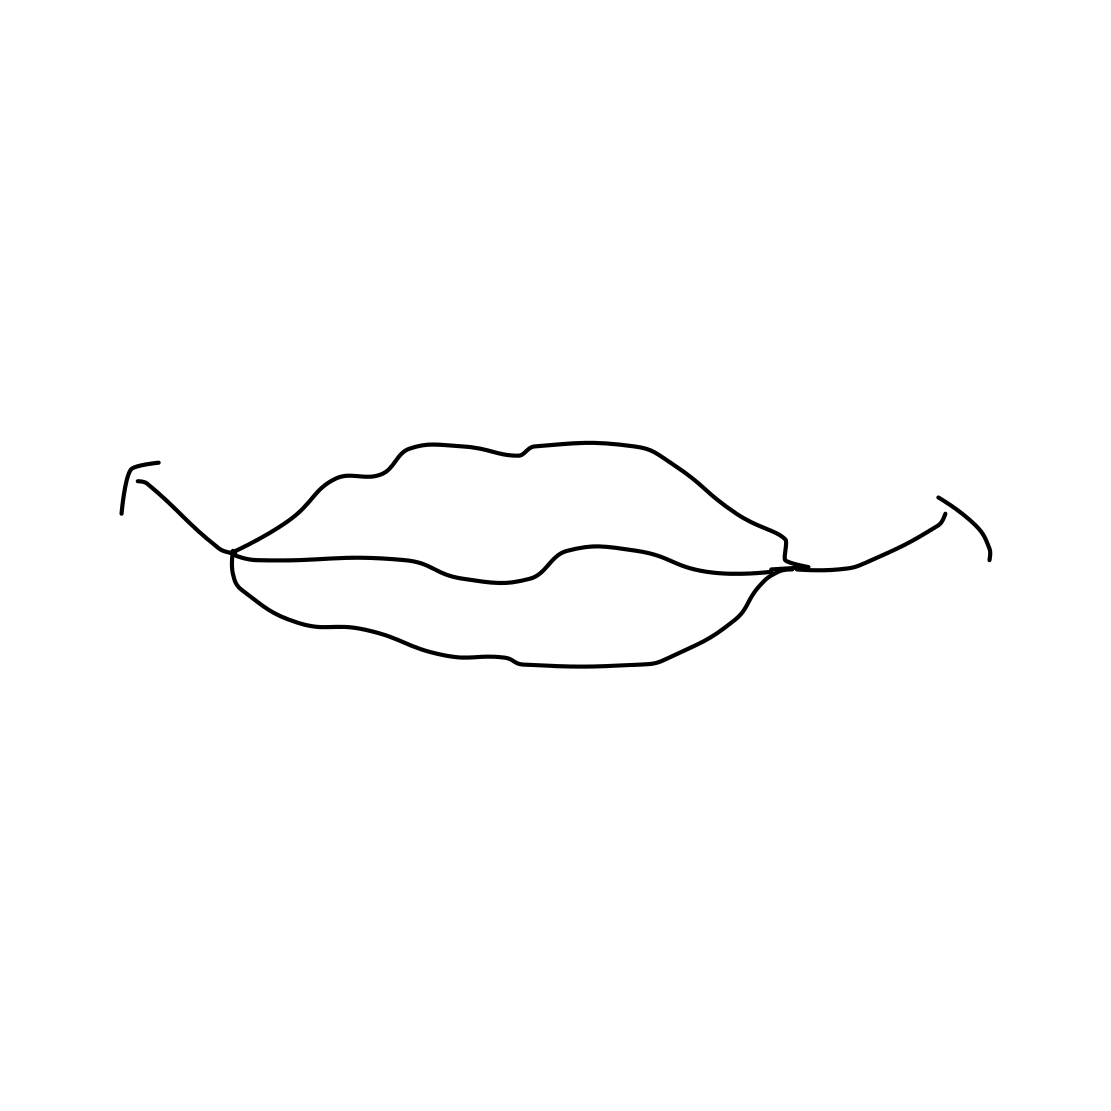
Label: mouth